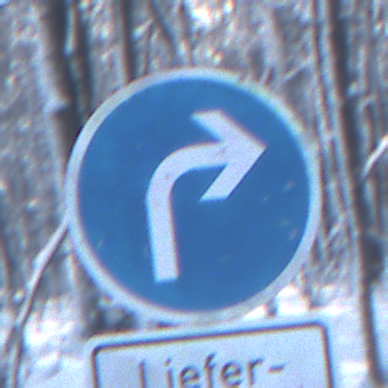
Verkehrszeichen: VorgeschriebeneFahrtrichtungRechts
Zusatzzeichen unten: BesondereFahrzeugeUndTransportgueter5
Umgebung: Outdoor, Nature
Tageszeit: MorningAfternoon
Wetter: Clear
Licht: Natural
Jahreszeit: Winter
Kontrast: LowContrast